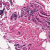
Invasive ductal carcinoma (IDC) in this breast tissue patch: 0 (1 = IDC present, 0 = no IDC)